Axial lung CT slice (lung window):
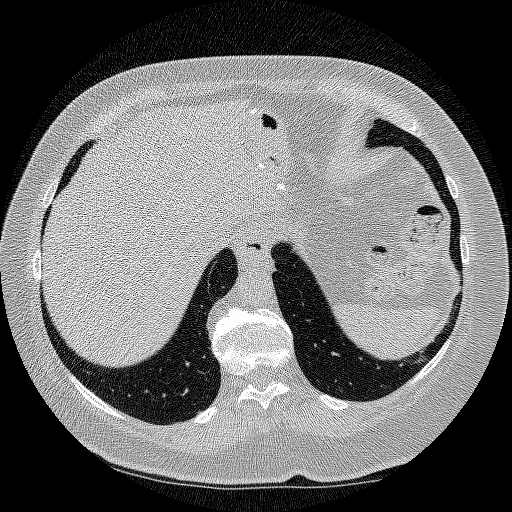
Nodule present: no